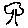
Label: tree